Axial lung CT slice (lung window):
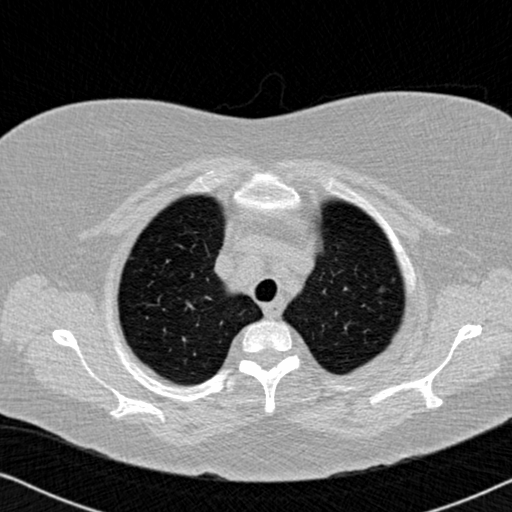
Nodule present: yes
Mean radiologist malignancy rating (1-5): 3